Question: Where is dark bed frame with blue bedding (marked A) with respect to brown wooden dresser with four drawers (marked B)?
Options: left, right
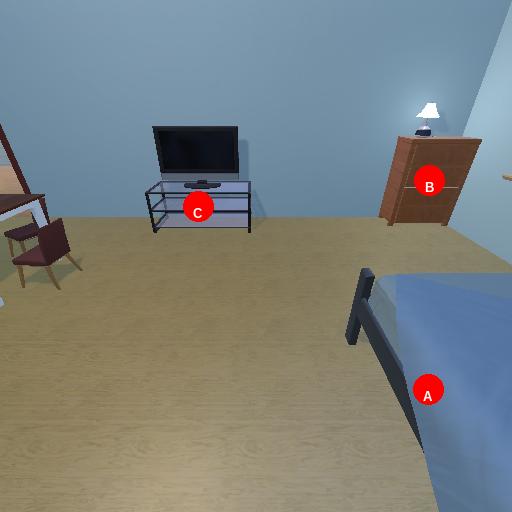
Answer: left